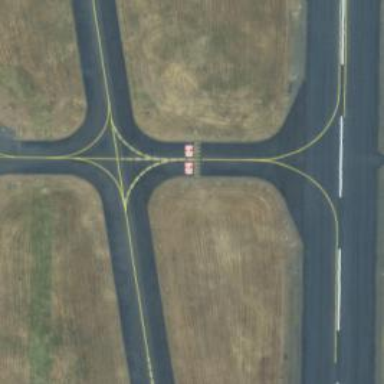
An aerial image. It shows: View of taxiway at the airport.